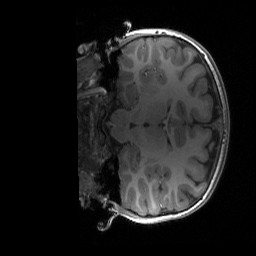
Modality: T1w
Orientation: coronal
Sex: female
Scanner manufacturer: siemens
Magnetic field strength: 3 T
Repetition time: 1.9 s
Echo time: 0.00243 s